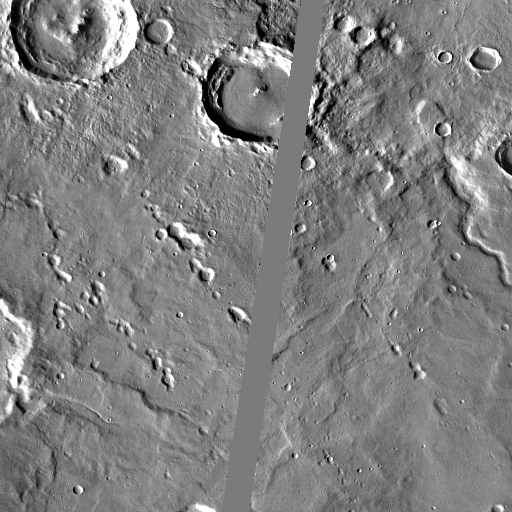
Crater classes present: Background, Other, Buried, Secondary